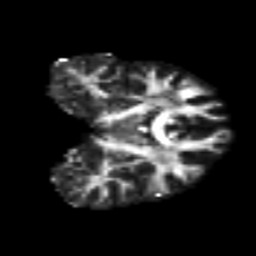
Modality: FA
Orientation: coronal
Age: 32
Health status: ill
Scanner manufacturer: philips
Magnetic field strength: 3 T
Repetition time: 9 s
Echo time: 0.127 s